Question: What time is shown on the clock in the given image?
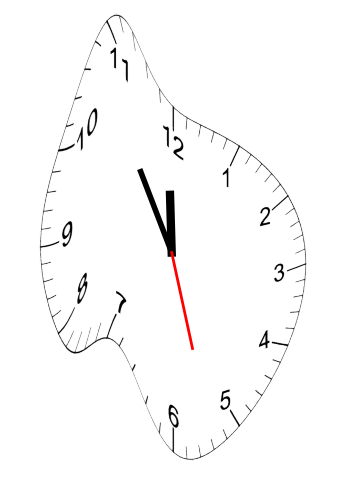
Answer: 11:54:27